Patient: sex M, age 32
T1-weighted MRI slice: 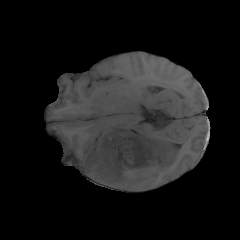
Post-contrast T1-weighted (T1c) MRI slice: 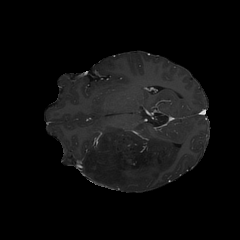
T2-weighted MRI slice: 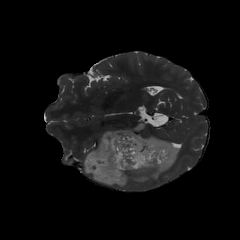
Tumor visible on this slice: yes
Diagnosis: Astrocytoma, IDH-mutant
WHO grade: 2